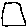
Label: square